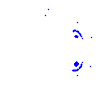
Particle: electron